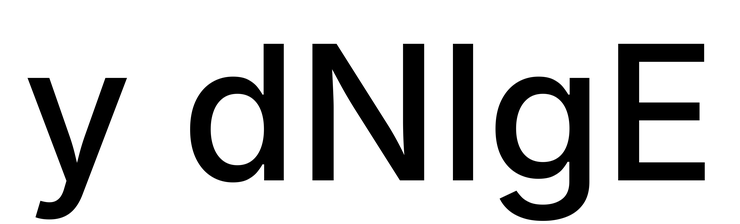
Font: Inter_Medium